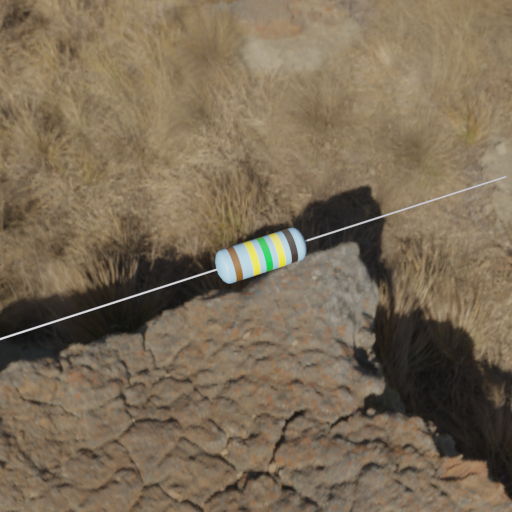
Resistor colour bands (in order): brown, yellow, green, yellow, black